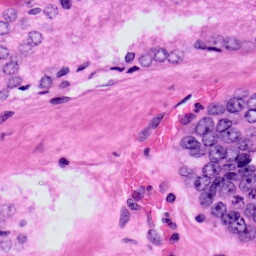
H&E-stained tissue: Prostate